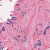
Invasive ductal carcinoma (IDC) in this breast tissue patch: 0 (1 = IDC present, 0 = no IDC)